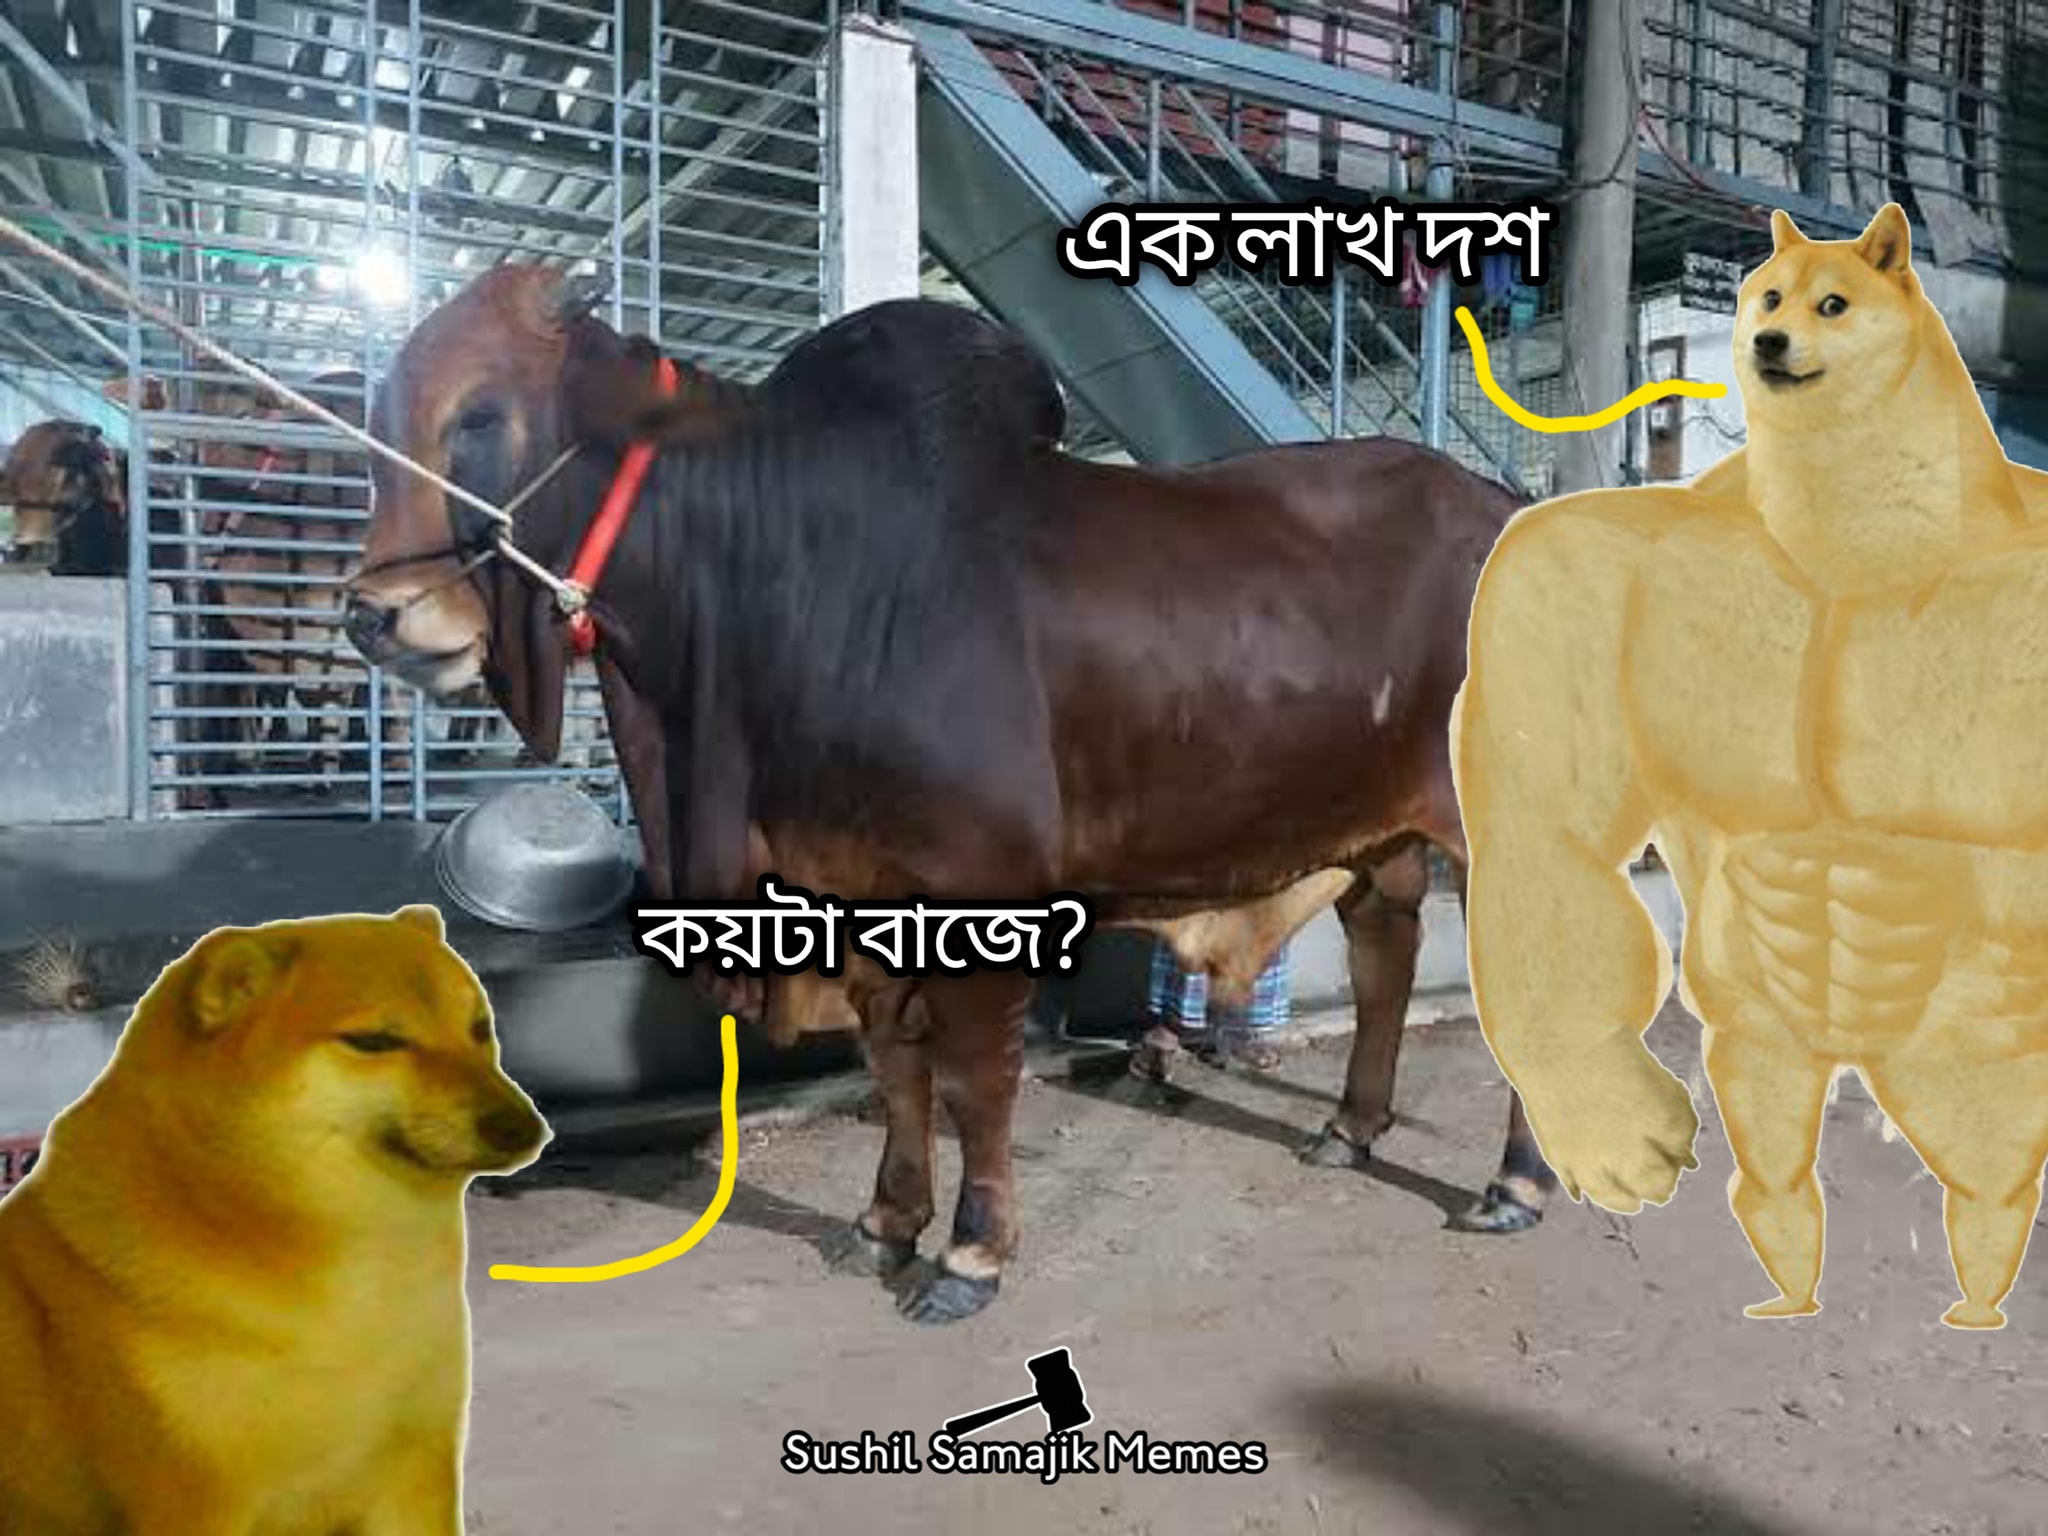
Caption: এক লাখ দশ     কয়টা বাজে ?
Label: non-hate